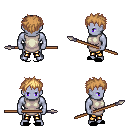
a pixel art fantasy rpg character, male body template, dark elf, purple skin, white tunic, gold greaves, light blonde bedhead hairstyle, black slippers, spear, four views (front, back, left, right), 2x2 character sprite sheet, small pixel art, hard edges, no anti-aliasing